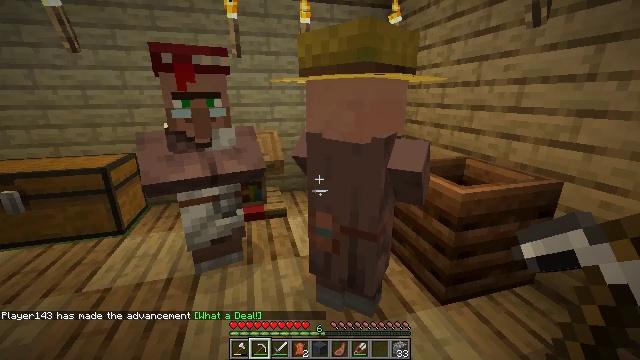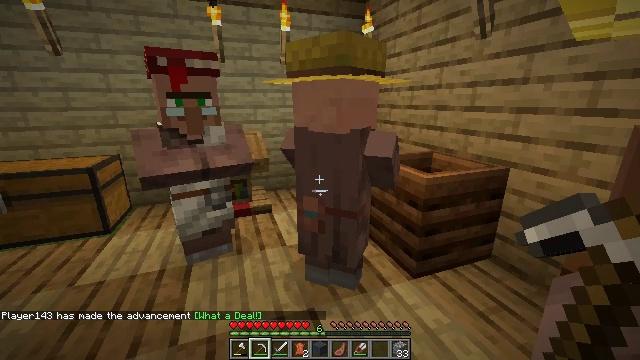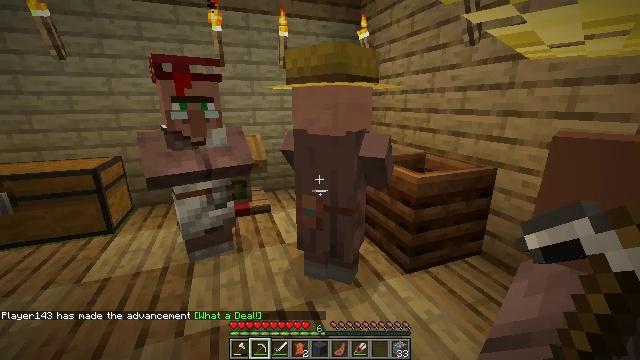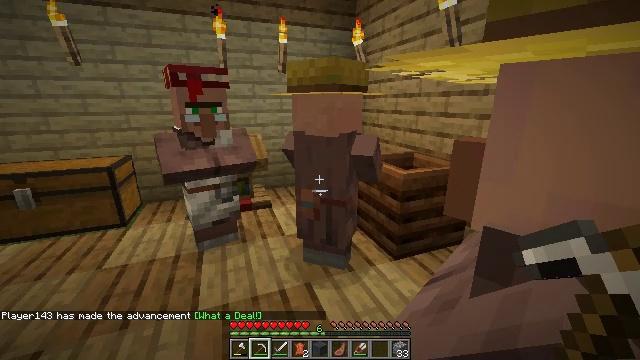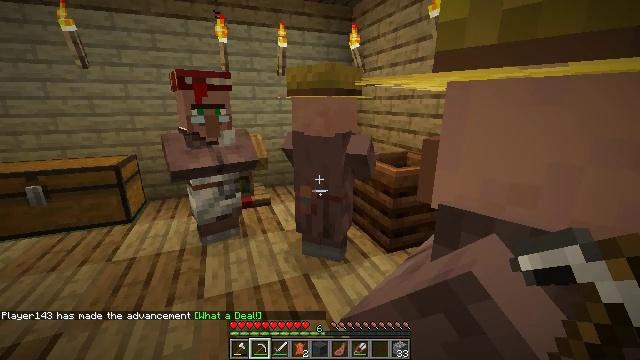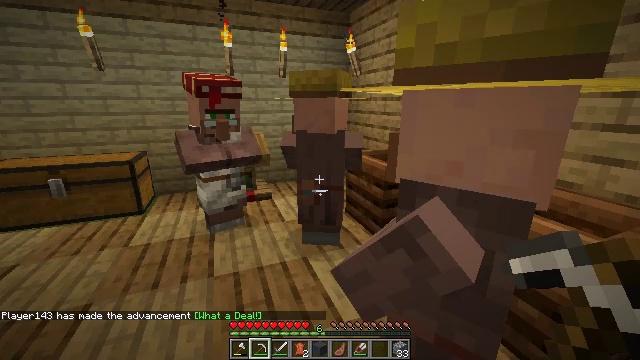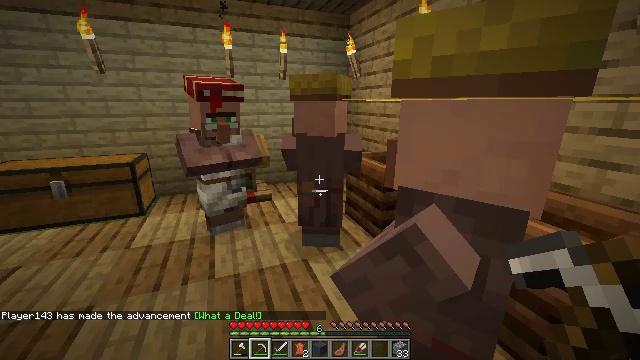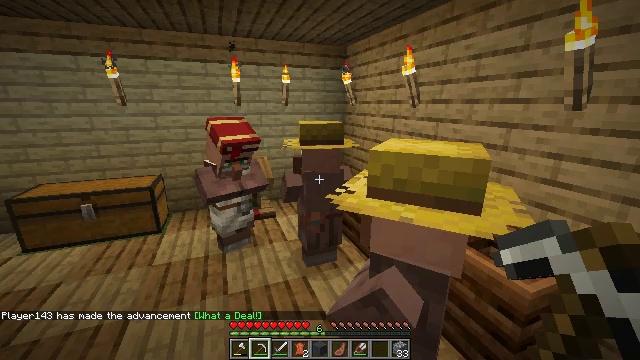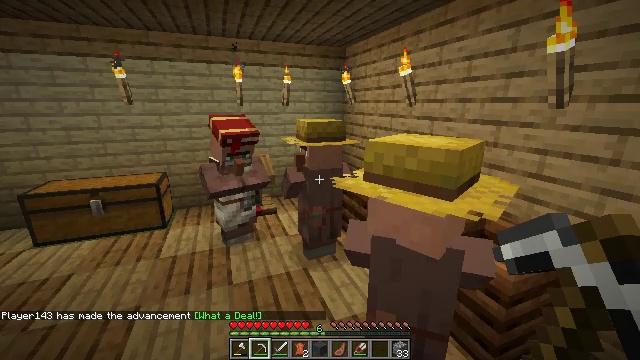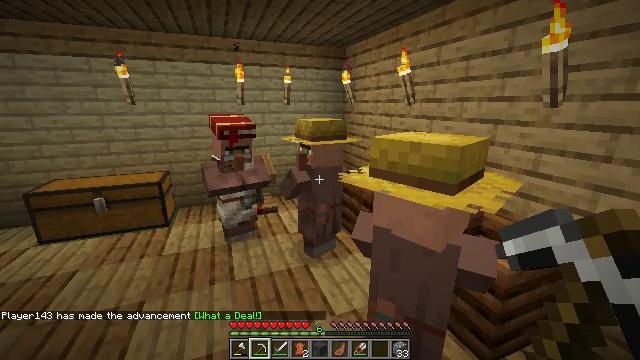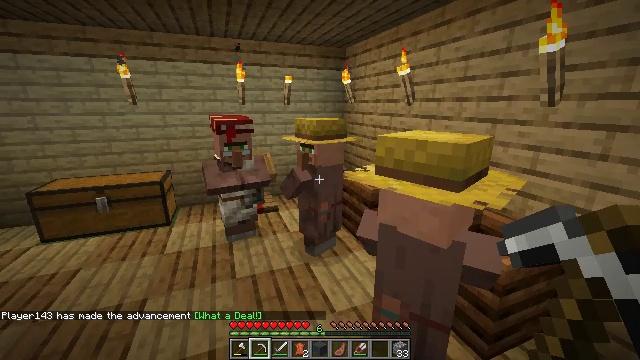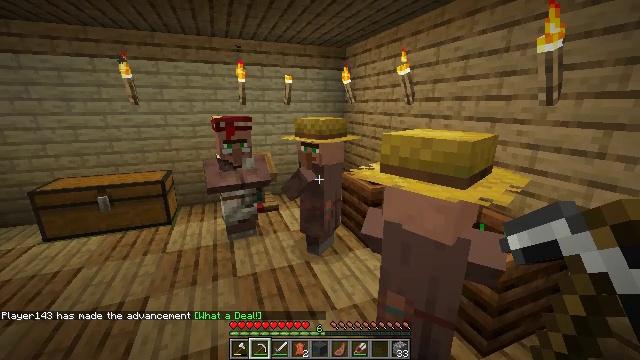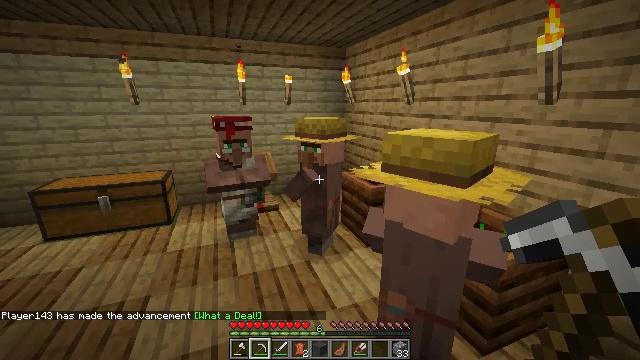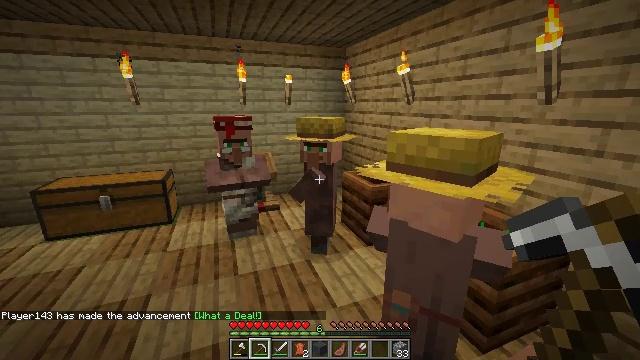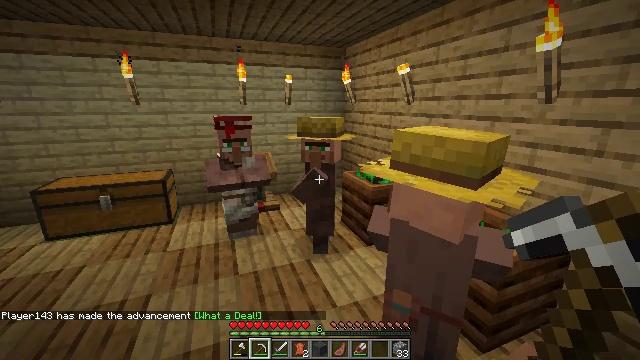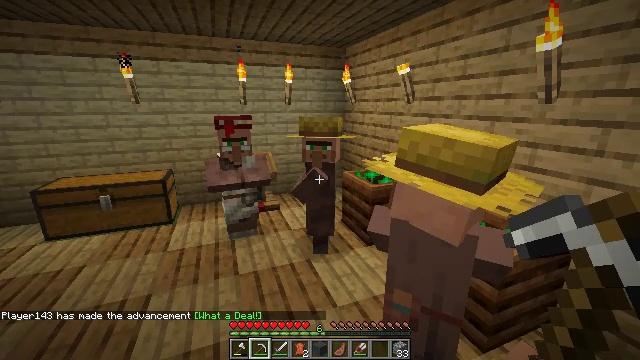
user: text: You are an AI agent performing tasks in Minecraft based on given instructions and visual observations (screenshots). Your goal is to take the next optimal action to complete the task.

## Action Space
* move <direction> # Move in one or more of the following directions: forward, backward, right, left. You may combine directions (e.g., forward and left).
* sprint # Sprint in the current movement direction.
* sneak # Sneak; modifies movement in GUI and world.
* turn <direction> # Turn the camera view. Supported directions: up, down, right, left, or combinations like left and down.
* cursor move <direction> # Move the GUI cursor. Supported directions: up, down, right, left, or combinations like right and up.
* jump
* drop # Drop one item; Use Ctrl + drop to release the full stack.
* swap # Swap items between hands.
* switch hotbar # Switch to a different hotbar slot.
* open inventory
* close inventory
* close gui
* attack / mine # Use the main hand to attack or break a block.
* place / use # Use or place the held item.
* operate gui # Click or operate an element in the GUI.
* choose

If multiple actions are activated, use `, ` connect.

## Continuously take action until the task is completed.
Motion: motion action
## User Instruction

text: Craft sugar.
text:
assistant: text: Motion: move back, turn right and up
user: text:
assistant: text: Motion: move back
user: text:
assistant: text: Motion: move back
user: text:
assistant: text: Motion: move back
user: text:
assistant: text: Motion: move back
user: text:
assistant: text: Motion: move back
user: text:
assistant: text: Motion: move back
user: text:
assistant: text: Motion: no_op
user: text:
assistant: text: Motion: no_op
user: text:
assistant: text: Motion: no_op
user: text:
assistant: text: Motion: no_op
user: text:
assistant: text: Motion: no_op
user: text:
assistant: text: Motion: no_op
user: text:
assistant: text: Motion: no_op
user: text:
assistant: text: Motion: no_op
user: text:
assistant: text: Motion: no_op
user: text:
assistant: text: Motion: no_op
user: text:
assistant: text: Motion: no_op
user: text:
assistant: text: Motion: no_op
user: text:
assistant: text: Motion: no_op
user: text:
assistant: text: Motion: no_op
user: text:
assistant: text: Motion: no_op
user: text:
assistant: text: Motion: no_op
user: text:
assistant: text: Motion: no_op
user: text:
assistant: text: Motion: no_op
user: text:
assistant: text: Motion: no_op
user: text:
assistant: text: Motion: no_op
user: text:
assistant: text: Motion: no_op
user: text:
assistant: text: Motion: no_op
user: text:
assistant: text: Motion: no_op